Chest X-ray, PA view. Patient: 55 years old, sex M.
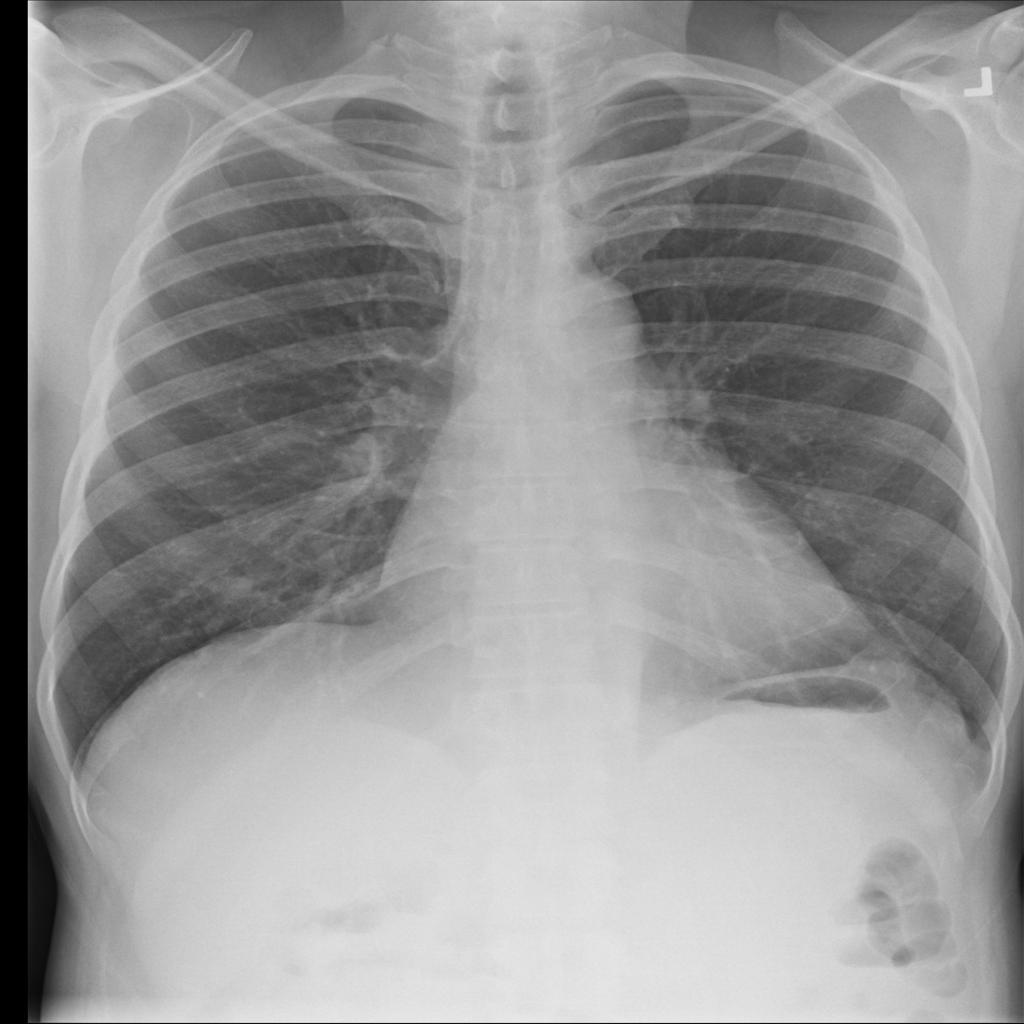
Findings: No Finding